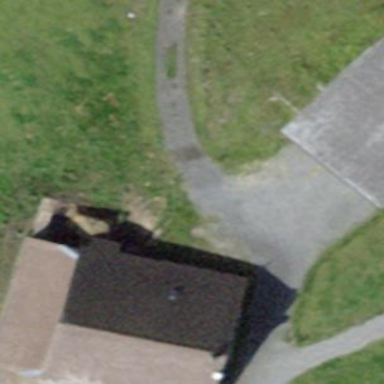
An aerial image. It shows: Farm building.